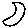
Label: moon